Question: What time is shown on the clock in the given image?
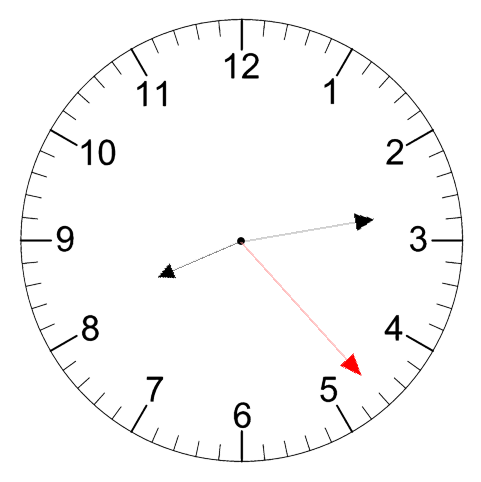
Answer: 08:13:23